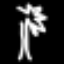
Label: palm tree